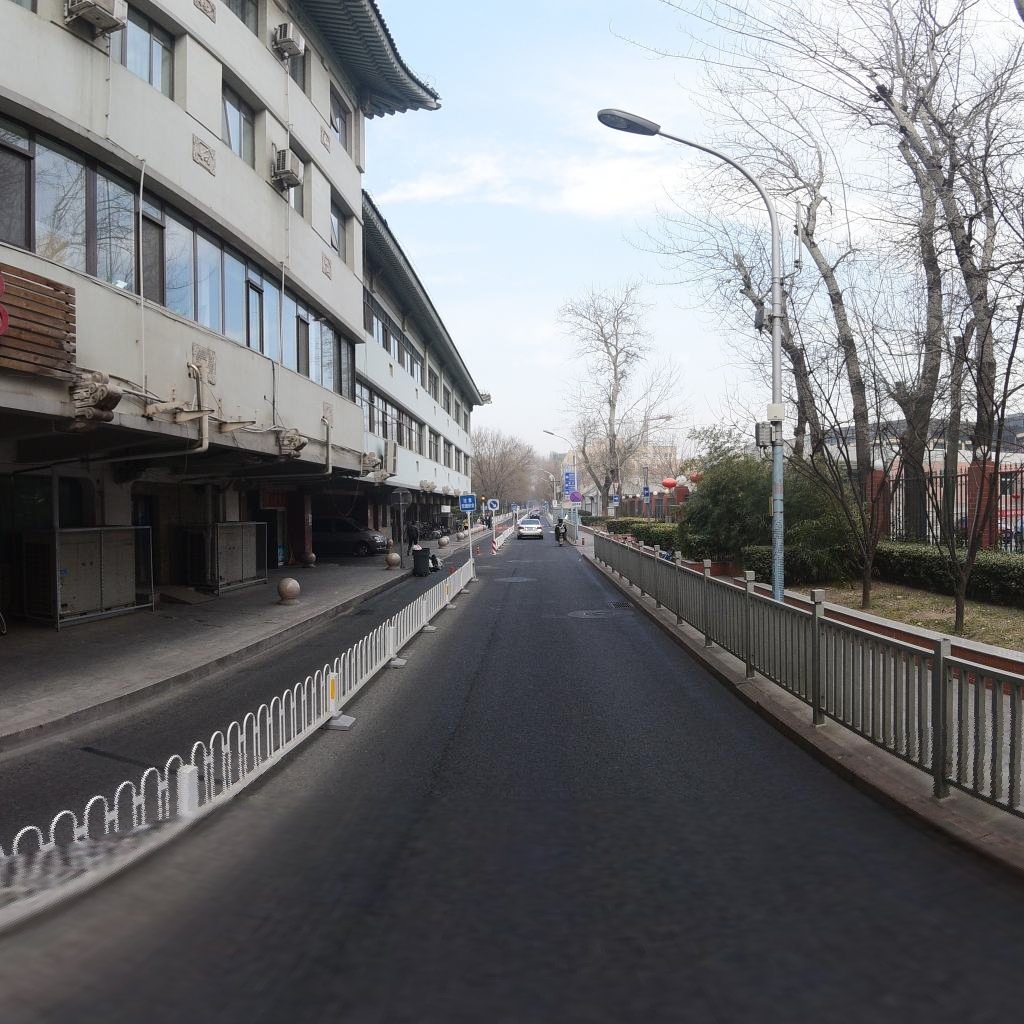
Region: Dongcheng
Road damage annotations: manhole cover, longitudinal crack